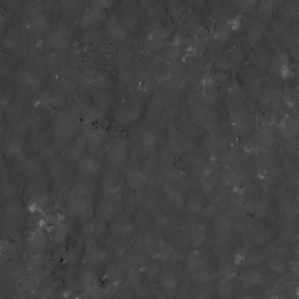
Label: non_frost